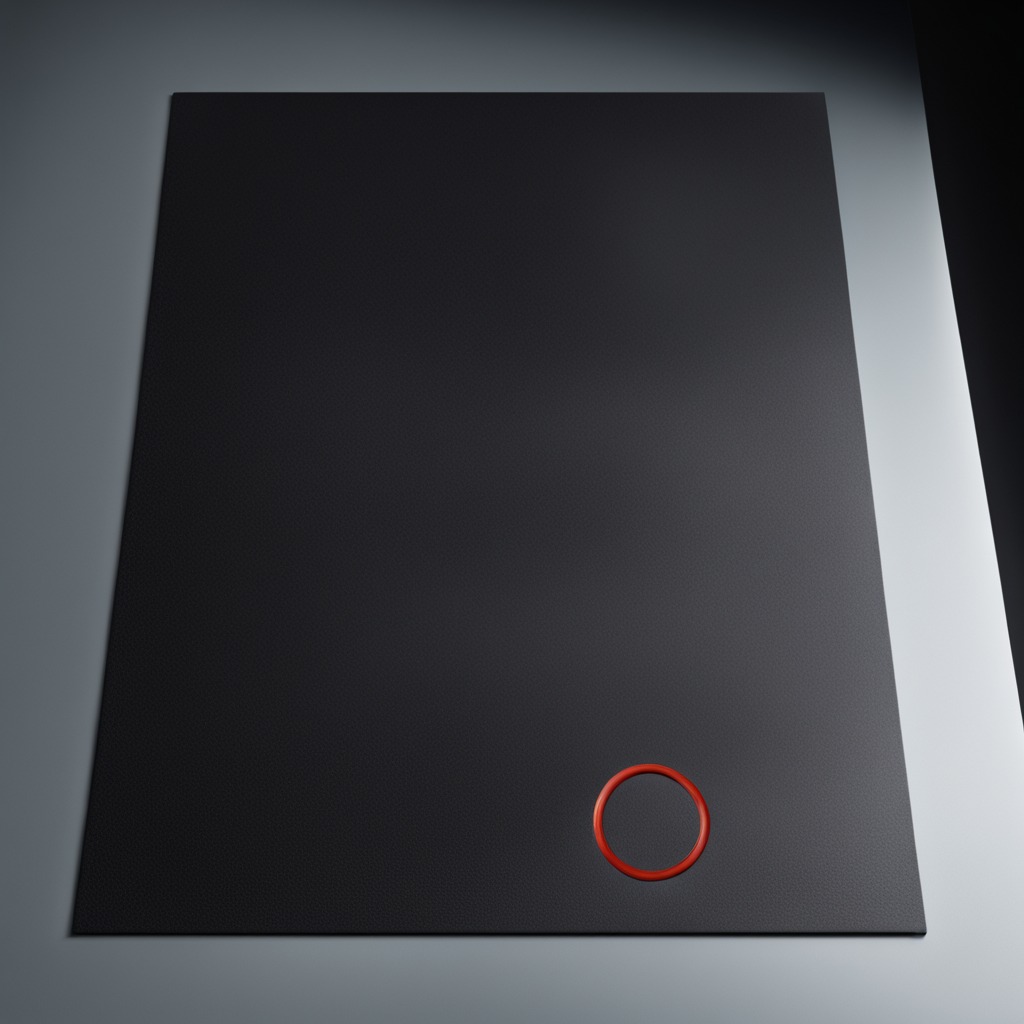
A rubber O-ring is lying on the tabletop.